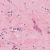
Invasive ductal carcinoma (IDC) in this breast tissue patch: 0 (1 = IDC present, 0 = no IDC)